Interaction volume radius: 5 \u00c5
Interaction volume height: 40 \u00c5
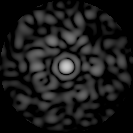
Disorder parameter: 0.8514